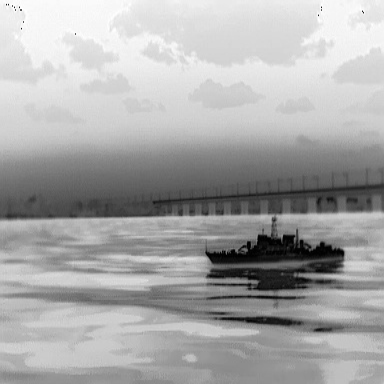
There is a warship in the infrared image.